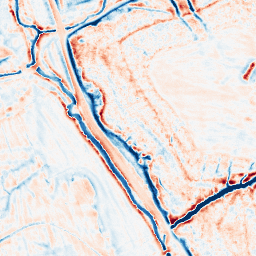
Category: edge_preserving
Decomposition family: bilateral
Decomposition parameters: d: 15
sigma_color: 75
sigma_space: 75
Upsampling method: regularized
Upsampling parameters: scale: 4
lambda_reg: 0.001
Upsampling scale: 4